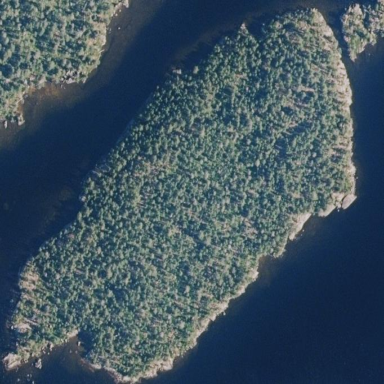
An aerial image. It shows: Islet.